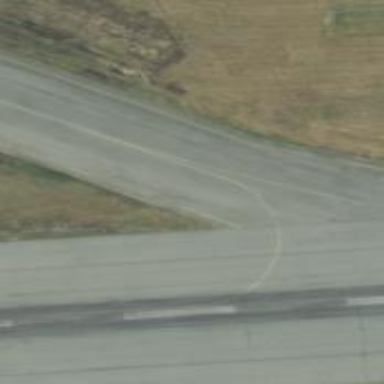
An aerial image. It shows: Image of taxiway at airport.